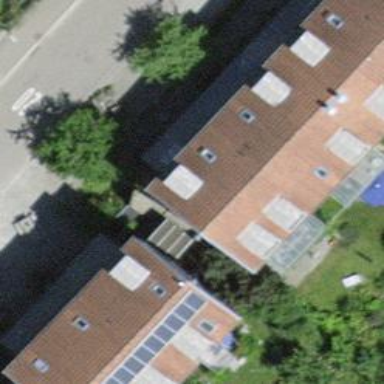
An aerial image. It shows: Simple house.